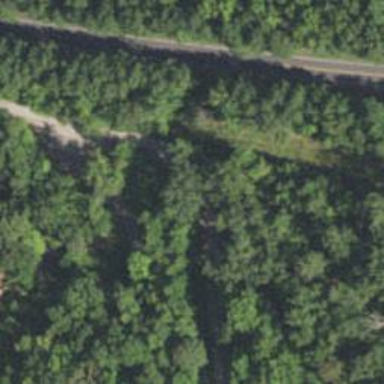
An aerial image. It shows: Driveway leading to service road.